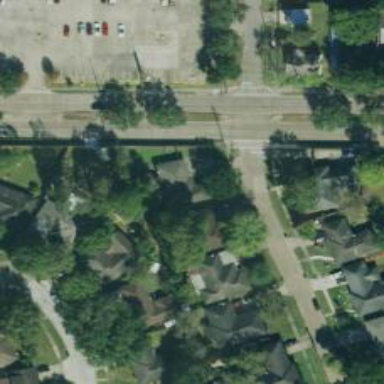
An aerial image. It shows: Road with stop sign.